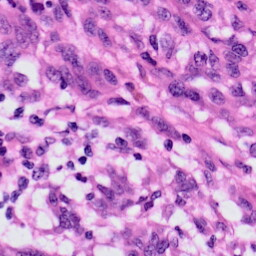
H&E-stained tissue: Skin